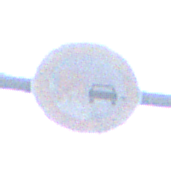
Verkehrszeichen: UeberholverbotKraftfahrzeuge
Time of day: SunriseSunset
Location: Outdoor (Urban)
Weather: PartlyCloudy
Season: NotSpecified
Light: Natural